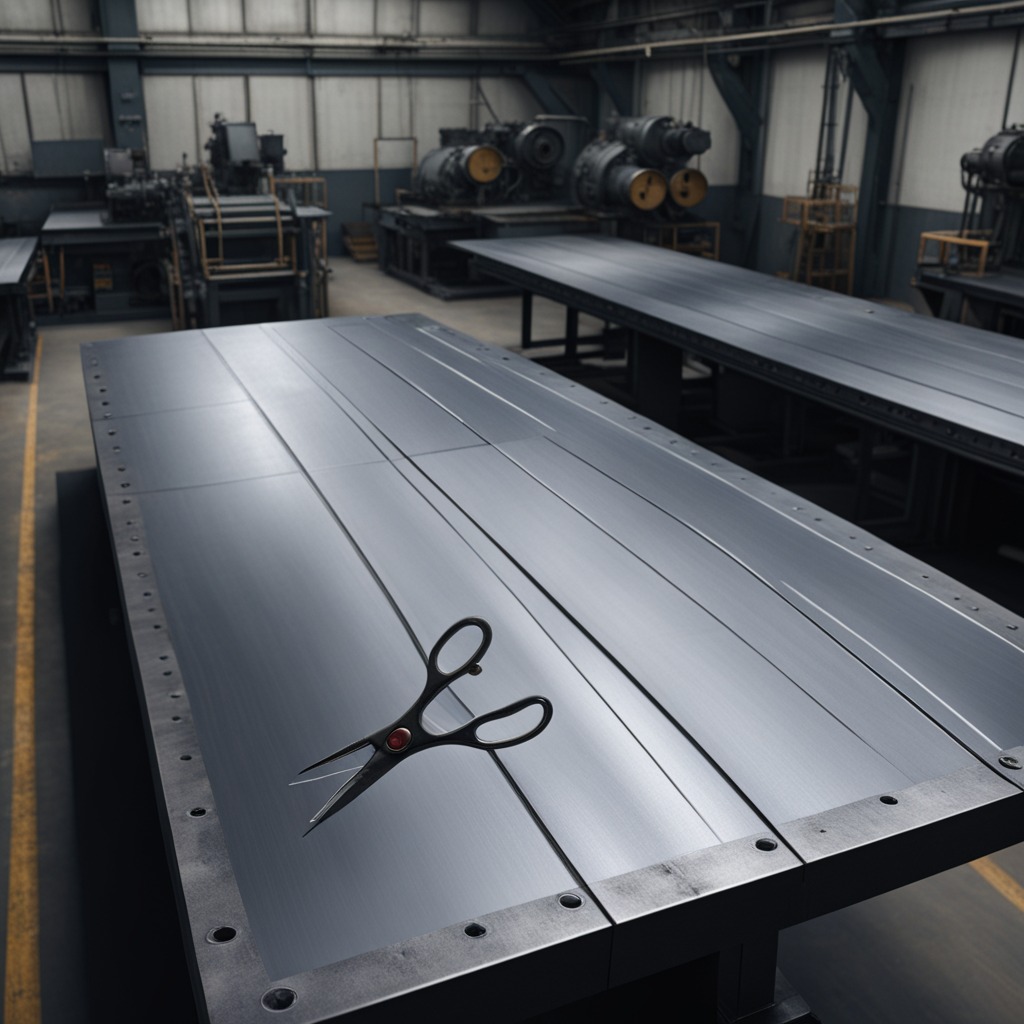
A scissor is lying on a cold steel table in a mining workshop gritty textures.